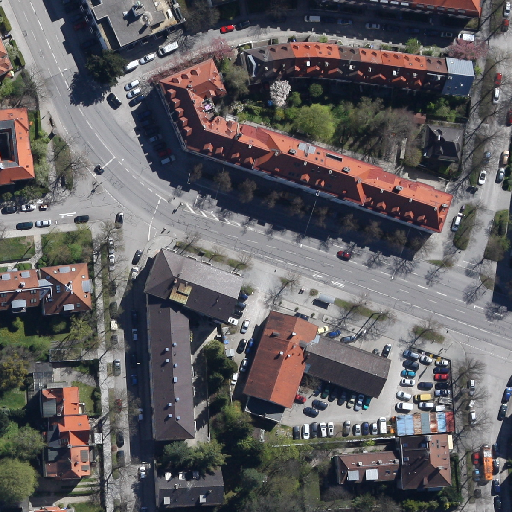
Referring expression: light-duty vehicle driving on the road